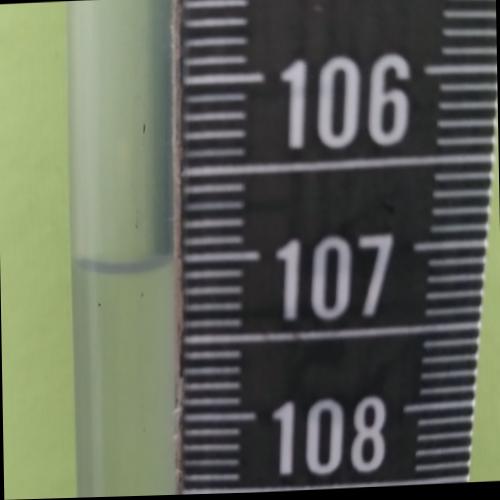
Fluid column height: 107.0 cm